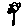
Label: flower